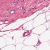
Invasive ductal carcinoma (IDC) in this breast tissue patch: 0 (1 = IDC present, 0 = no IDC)